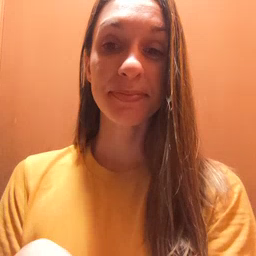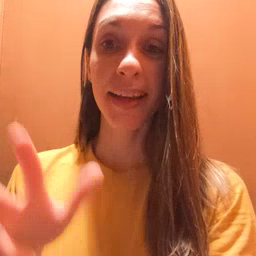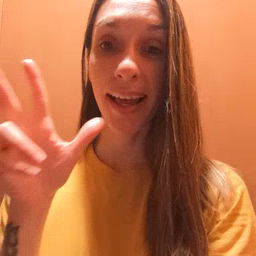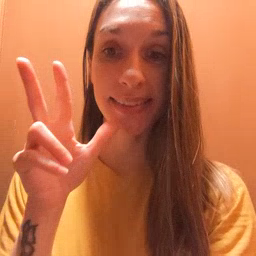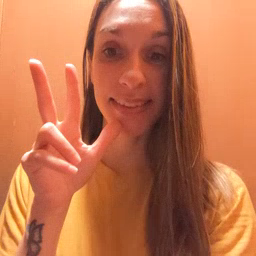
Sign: hen